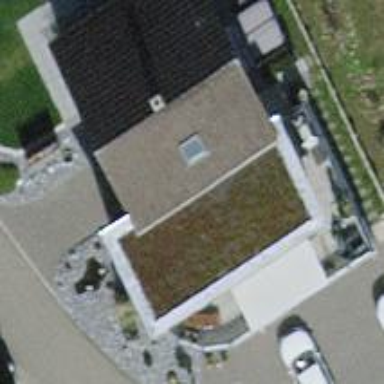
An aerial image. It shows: Garage.